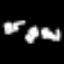
Label: bed